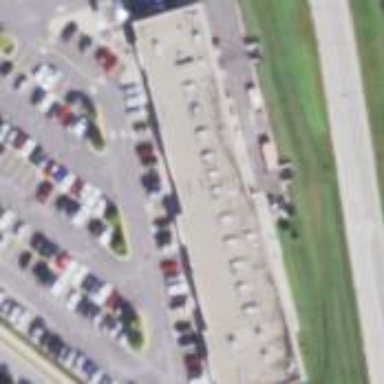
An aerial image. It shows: Retail building that is part of mall.